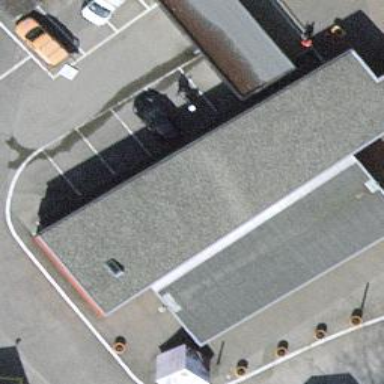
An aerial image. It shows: Parking area with asphalt surface.